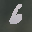
Label: 6